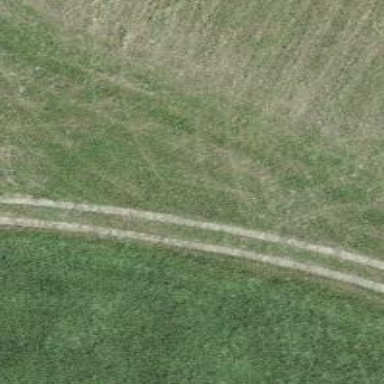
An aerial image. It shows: Track with grade 3 tracktype.